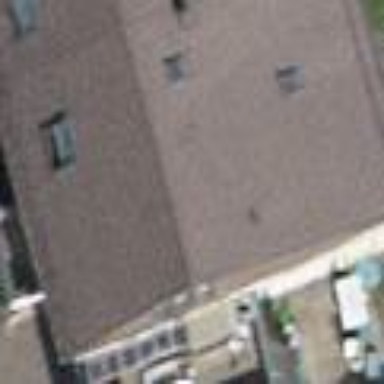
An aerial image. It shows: Semidetached house with pitched roof.